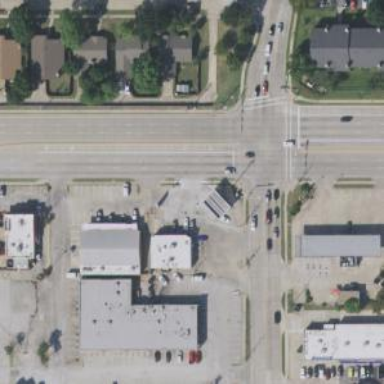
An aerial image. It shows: Convenience shop.